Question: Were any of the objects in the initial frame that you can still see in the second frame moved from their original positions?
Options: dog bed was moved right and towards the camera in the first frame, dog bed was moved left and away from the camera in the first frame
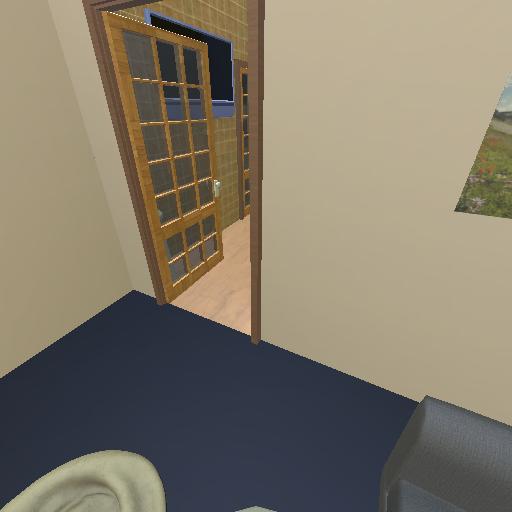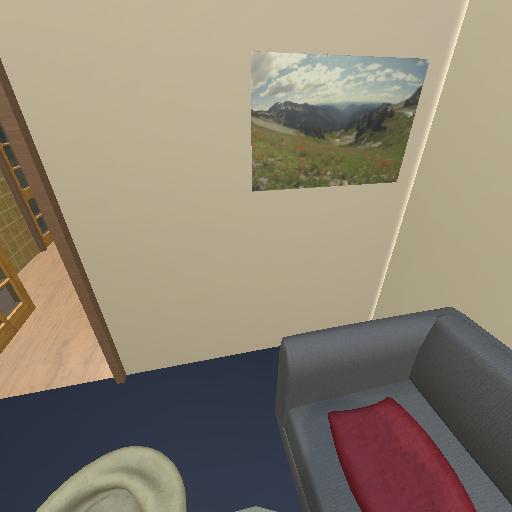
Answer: dog bed was moved right and towards the camera in the first frame